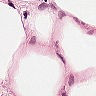
Metastatic tissue present: no